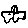
Label: car